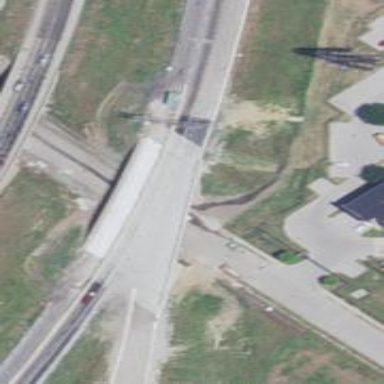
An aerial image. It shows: Bridge over motorway.